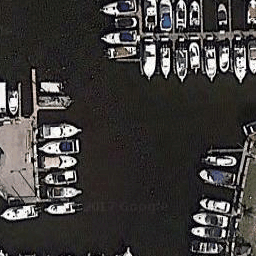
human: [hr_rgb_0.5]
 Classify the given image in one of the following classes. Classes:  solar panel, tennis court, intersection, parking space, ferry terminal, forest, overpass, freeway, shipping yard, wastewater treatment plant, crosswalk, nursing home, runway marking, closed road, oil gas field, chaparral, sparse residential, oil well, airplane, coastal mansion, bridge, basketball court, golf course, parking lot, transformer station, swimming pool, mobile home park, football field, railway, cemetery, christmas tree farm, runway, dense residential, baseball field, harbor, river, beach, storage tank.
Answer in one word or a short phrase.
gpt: harbor